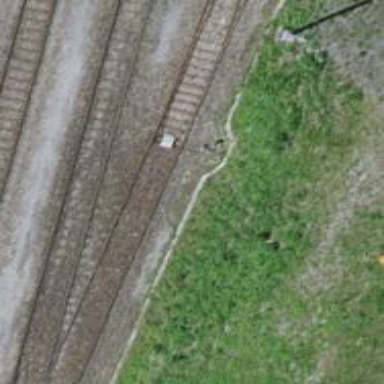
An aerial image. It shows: Railway switch.